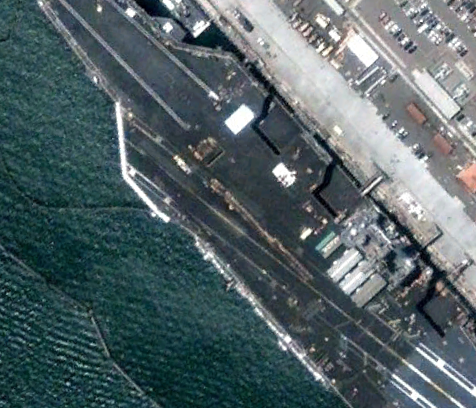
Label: aircraft_carrier